Brain MRI, t1w sequence, axial 2D slice.
Patient: age 24, sex F, weight 95 kg, height 1.95 m
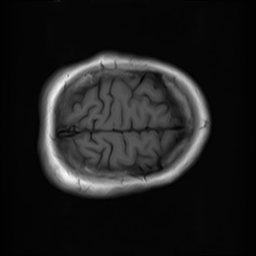